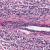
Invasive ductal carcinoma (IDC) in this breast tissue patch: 1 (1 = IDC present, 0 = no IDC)